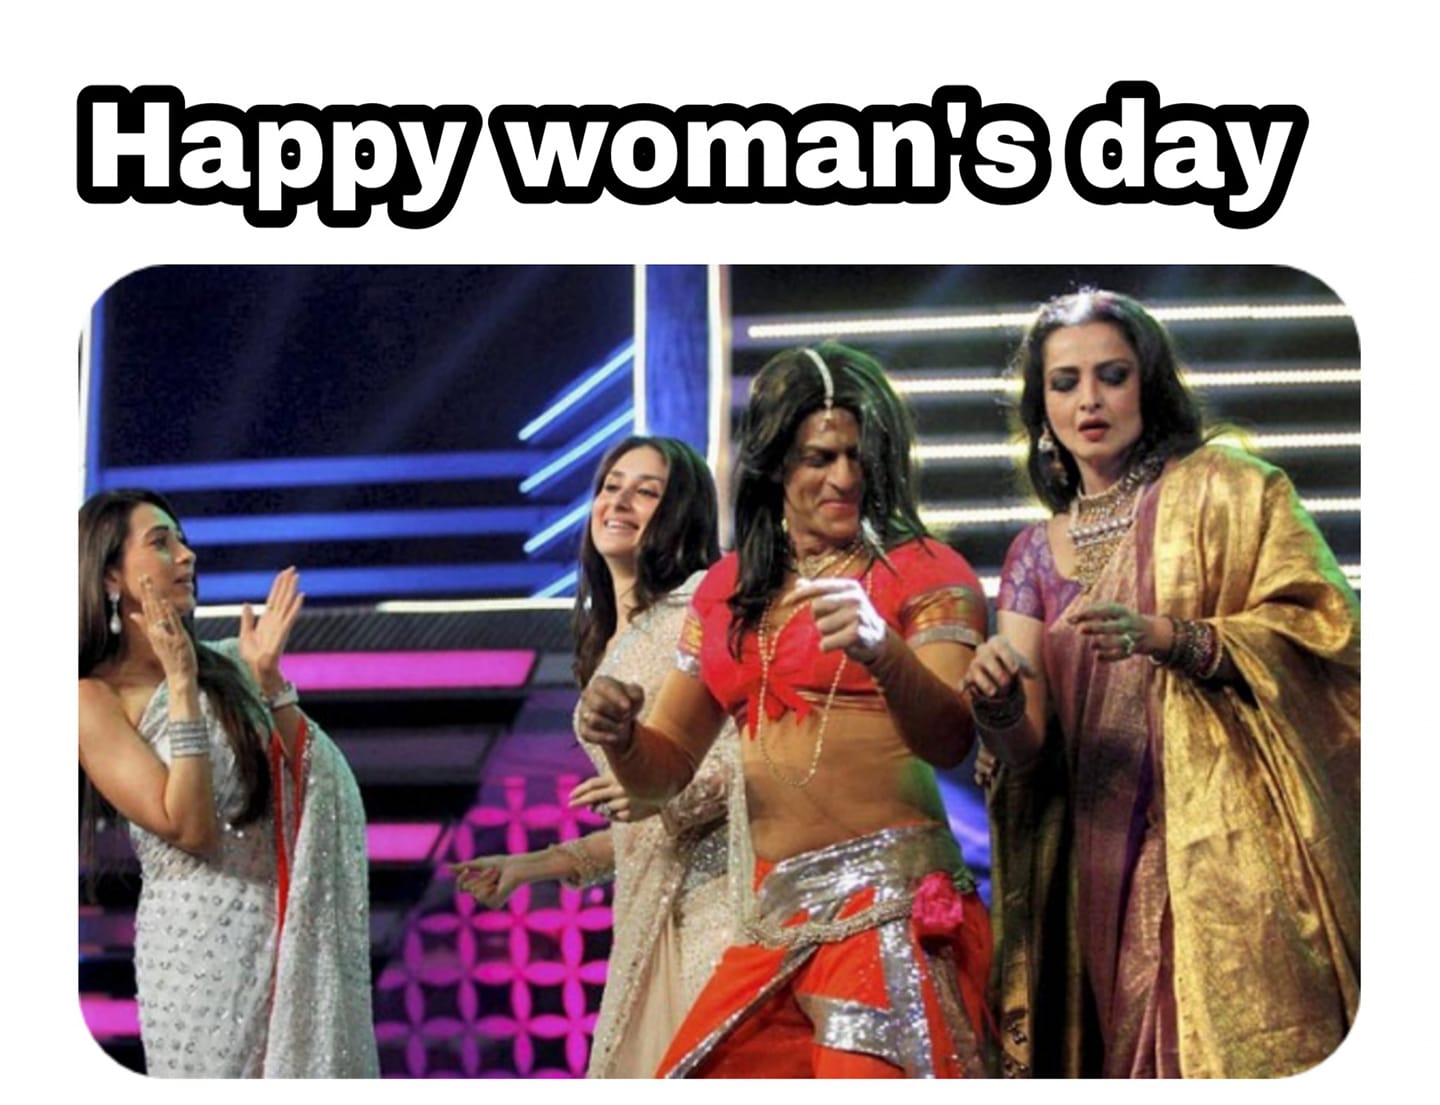
Caption: Happy woman's day
Label: hate